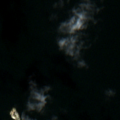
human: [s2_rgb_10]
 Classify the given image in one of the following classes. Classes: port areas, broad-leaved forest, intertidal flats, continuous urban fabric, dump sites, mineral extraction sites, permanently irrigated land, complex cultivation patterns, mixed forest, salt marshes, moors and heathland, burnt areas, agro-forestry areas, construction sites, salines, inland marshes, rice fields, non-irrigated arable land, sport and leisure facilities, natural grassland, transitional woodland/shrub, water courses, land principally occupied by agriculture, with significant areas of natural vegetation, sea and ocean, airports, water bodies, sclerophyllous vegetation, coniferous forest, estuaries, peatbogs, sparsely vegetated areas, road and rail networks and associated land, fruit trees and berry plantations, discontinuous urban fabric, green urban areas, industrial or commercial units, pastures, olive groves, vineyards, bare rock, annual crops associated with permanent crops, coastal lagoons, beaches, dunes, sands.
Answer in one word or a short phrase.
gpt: sea and ocean